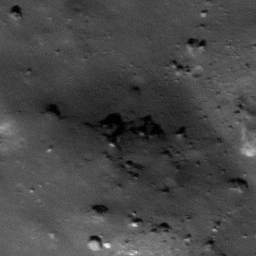
Pit: Tycho 17b
Host crater: Tycho
Host type: impact_melt
Lunar coordinates: latitude -43.079, longitude 348.243